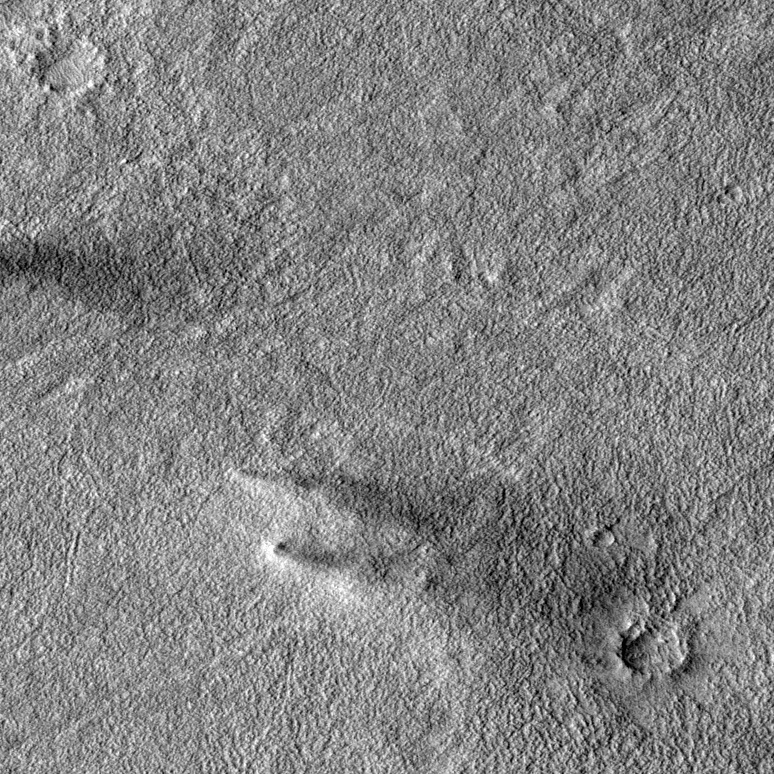
Label: dustdevil, dustdevil